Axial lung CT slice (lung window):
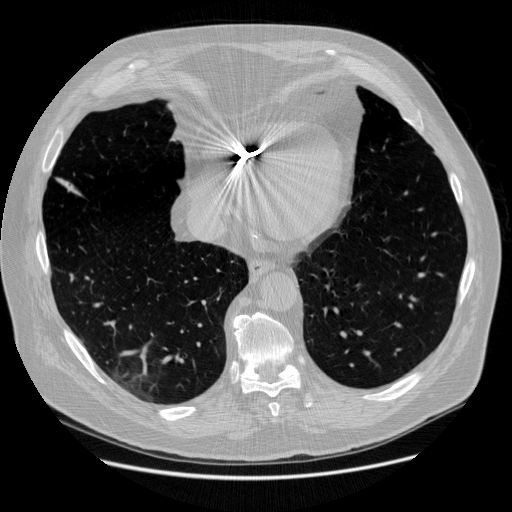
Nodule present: no